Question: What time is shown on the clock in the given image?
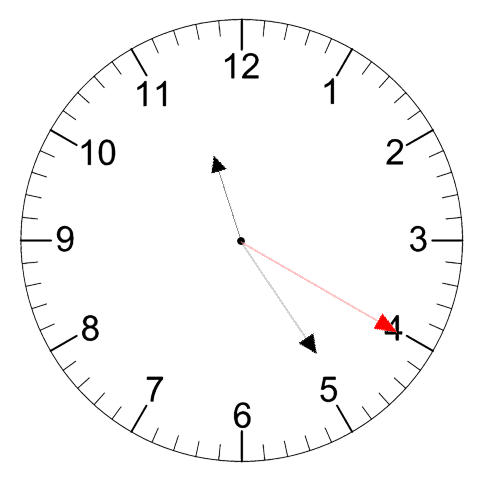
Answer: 11:24:20